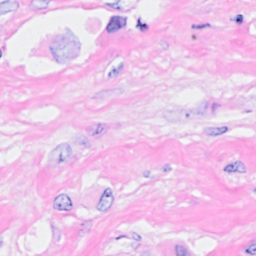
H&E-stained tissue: Breast